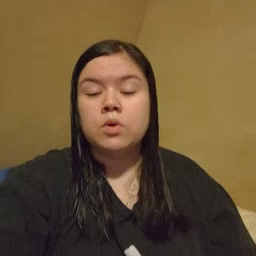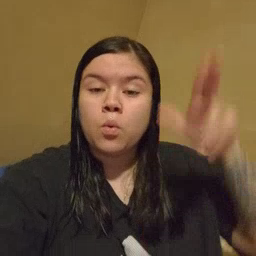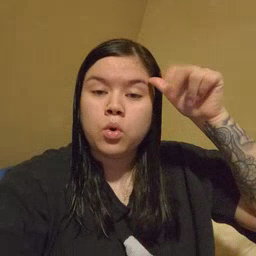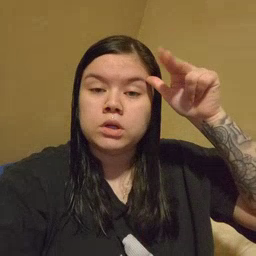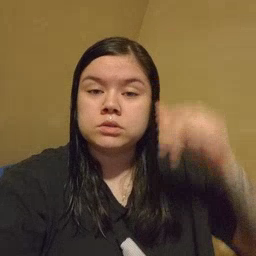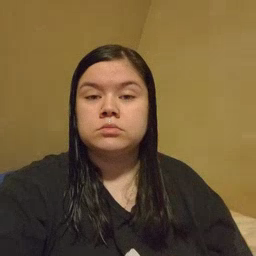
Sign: horse